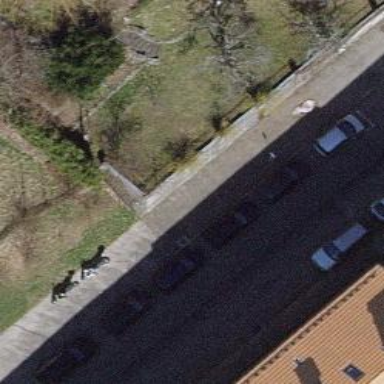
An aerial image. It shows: Retaining wall.